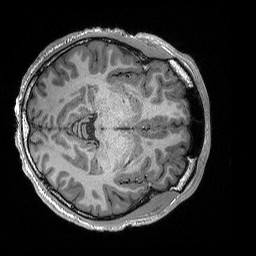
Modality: T1w
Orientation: axial
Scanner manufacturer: siemens
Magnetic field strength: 3 T
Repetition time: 2.3 s
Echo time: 0.00294 s